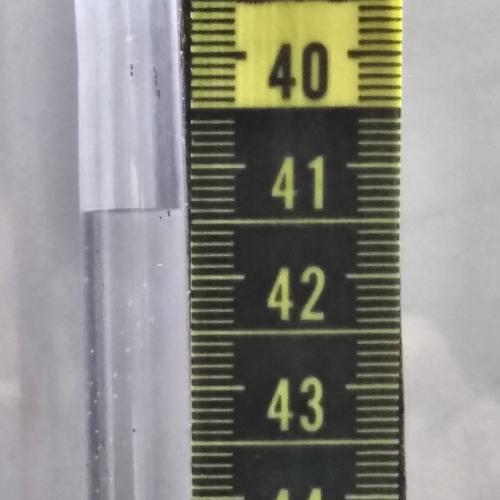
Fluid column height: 41.4 cm